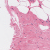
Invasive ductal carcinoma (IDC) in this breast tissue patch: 0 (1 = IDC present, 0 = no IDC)